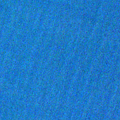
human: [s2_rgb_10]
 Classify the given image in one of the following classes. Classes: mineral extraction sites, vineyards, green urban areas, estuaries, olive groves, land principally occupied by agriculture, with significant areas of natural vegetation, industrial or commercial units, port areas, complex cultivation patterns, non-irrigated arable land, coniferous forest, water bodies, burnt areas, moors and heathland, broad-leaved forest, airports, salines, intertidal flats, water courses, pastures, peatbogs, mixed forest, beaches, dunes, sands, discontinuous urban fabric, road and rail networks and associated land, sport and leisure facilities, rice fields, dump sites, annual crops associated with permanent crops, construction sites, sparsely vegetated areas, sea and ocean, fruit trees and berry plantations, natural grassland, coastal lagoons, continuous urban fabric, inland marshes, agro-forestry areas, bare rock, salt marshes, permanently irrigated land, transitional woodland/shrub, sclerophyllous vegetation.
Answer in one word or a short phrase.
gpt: sea and ocean